Question: I have a weighted directed graph with three strongly connected components(SCC).
The SCCs are obtained from the 'igraph::clusters' function
'''
library(igraph)
SCC<- clusters(graph, mode="strong")
SCC$membership
[1] 9 2 7 7 8 2 6 2 2 5 2 2 2 2 2 1 2 4 2 2 2 3 2 2 2 2 2 2 2 2
SCC$csize
[1] 1 21 1 1 1 1 2 1 1
SCC$no
[1] 9
'''
I want to visualize the SCCs with circles and a colored background as the graph below, is there any ways to do this in R? Thanks!

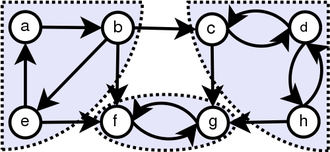
Answer: Take a look at the 'mark.groups' argument of 'plot.igraph'. Something like the following will do the trick:
'''
# Create some toy data
set.seed(1)
library(igraph)
graph <- erdos.renyi.game(20, 1/20)
# Do the clustering
SCC <- clusters(graph, mode="strong")
# Add colours and use the mark.group argument
V(graph)$color <- rainbow(SCC$no)[SCC$membership]
plot(graph, mark.groups = split(1:vcount(graph), SCC$membership))
'''